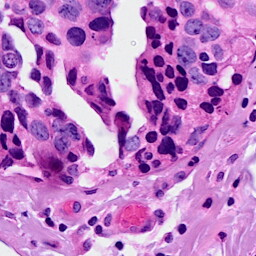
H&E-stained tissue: Breast